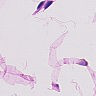
Metastatic tissue present: no